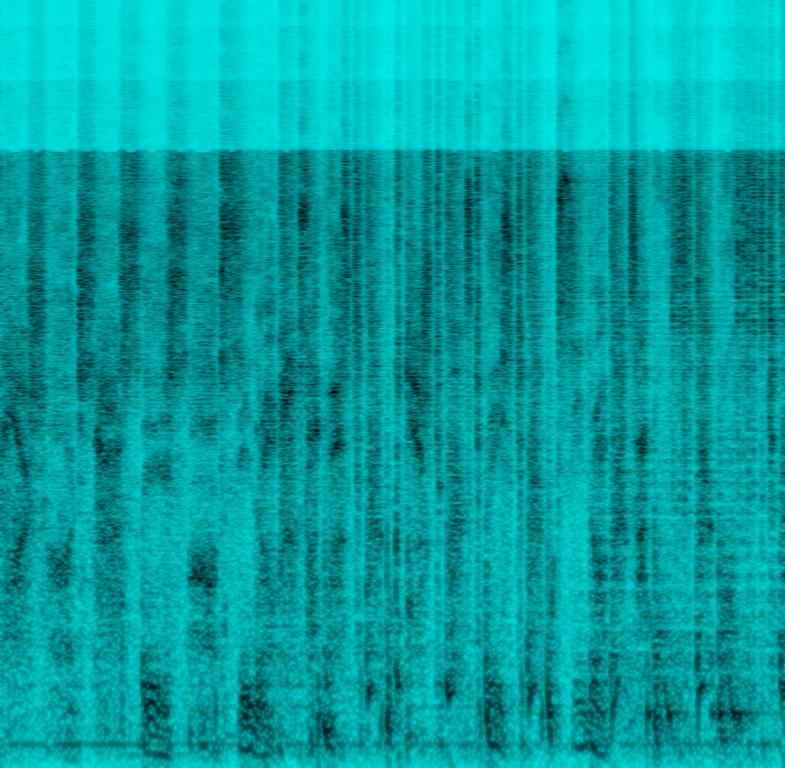
This song features beat boxing. There are no instruments in this song. This beat boxing melody is played using the mouth. There is no vocal melody in this song. This is an amateur recording. This song can be played in a live dance party.